Interaction volume radius: 5 \u00c5
Interaction volume height: 30 \u00c5
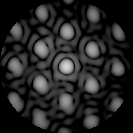
Disorder parameter: 0.2508